Brain MRI, t2w sequence, axial 2D slice.
Patient: age 29, sex M, weight 90 kg, height 1.9 m
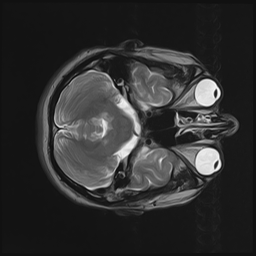